Question: I got a web form to enter 5000 contact numbers.
I'm trying to input data automatically through Power Automate.
But then that doesn't work properly. Because the ID name of two field are the same in the form. as a result same data are copied in both field. Is there any solution from power automation software? or is there any way to change the HTML ID from the browser and save it permanently in that browser?
Please help me.
And please note I've no access to the particular website to change from the server site.

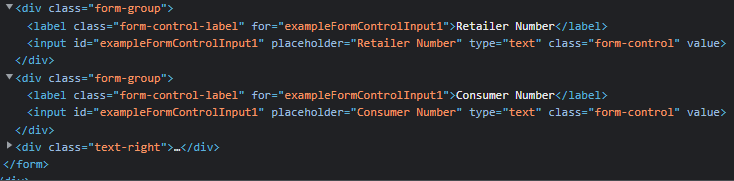
Answer: You could use <URL> to identify UI elements. Use something like below in the Text editor of your UI element:
'''
label:contains("Retailer Number")
'''
<URL>
Tomasz Poszytek also has a video about his:
<URL>